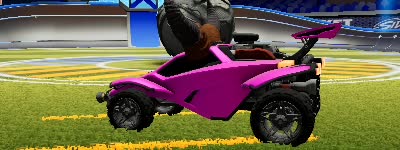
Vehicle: octane